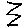
Label: zigzag